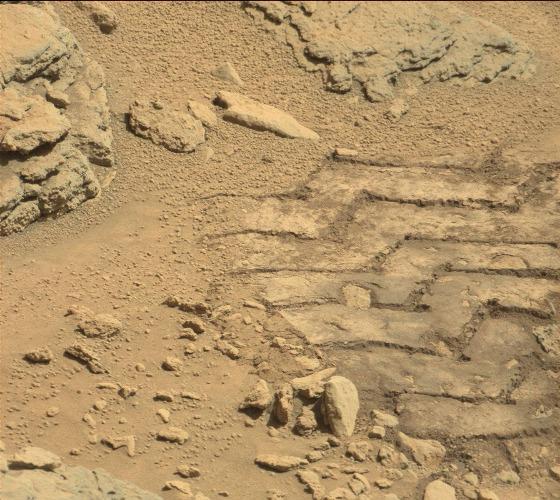
Terrain classes present: Bedrock, Gravel / Sand / Soil, Rock, Track